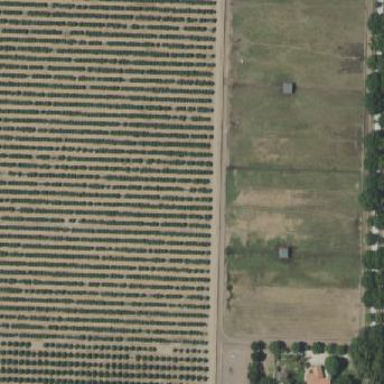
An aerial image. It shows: Orchard area used for field cropland.